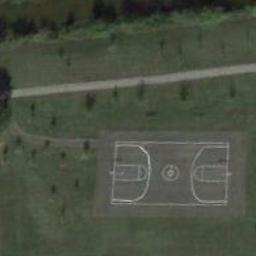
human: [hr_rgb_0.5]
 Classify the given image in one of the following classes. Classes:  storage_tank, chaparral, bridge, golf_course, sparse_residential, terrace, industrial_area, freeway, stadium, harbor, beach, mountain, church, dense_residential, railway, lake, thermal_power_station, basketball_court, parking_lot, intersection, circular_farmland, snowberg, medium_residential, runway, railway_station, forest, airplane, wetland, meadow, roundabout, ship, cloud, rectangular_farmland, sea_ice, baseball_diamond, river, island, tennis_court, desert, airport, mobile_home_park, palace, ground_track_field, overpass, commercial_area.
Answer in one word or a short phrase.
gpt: basketball_court